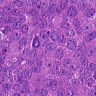
Metastatic tissue present: yes